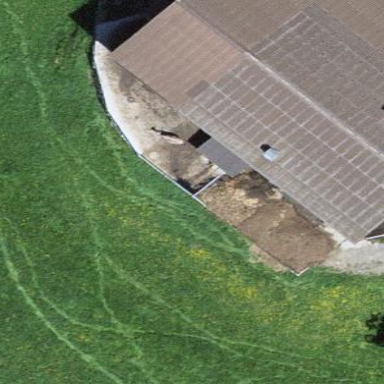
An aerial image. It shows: Farm auxiliary building.